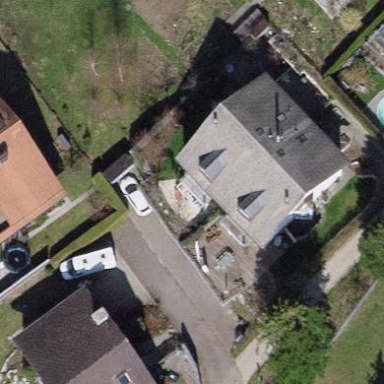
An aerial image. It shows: Semidetached house.